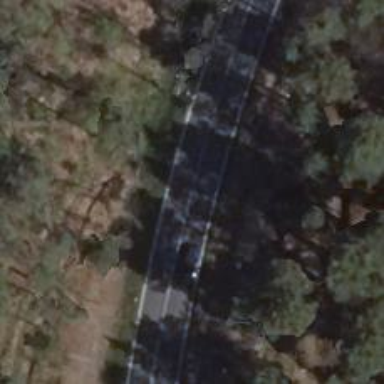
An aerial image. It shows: Secondary road with asphalt surface.